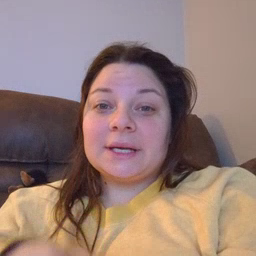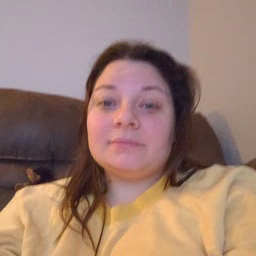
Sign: person